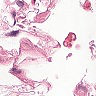
Metastatic tissue present: no